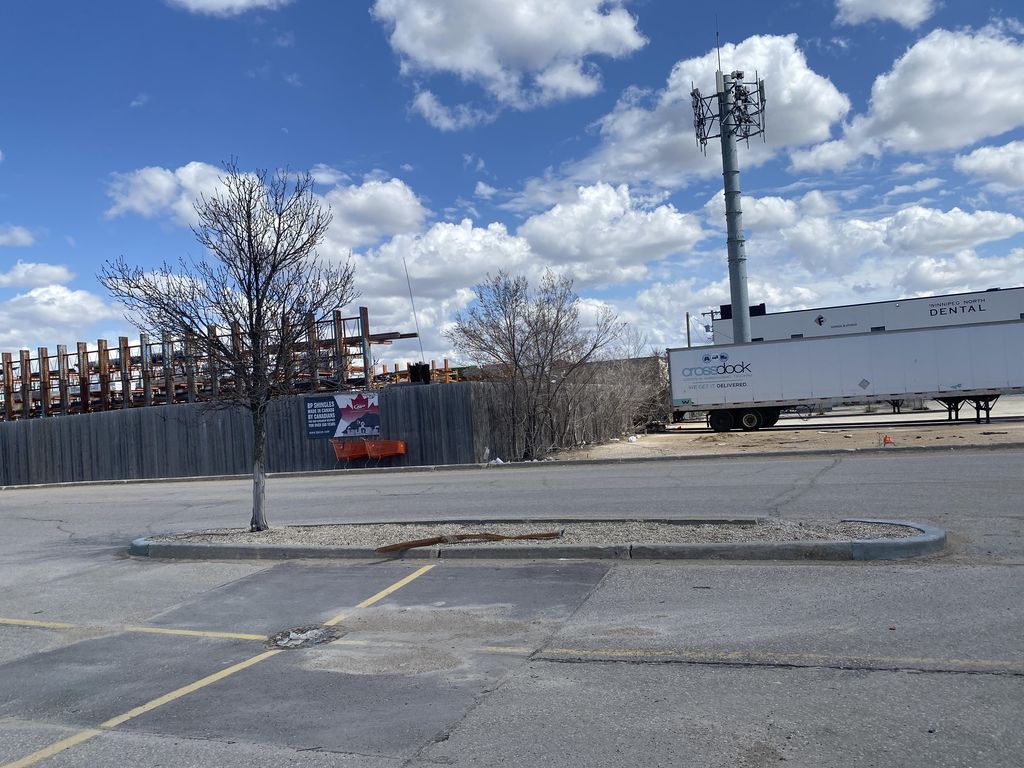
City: winnipeg